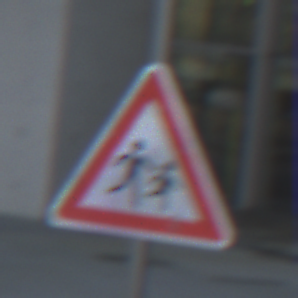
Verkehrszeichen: KinderLinks
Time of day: SunriseSunset
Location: Outdoor (Urban)
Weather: PartlyCloudy
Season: NotSpecified
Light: Natural